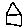
Label: house